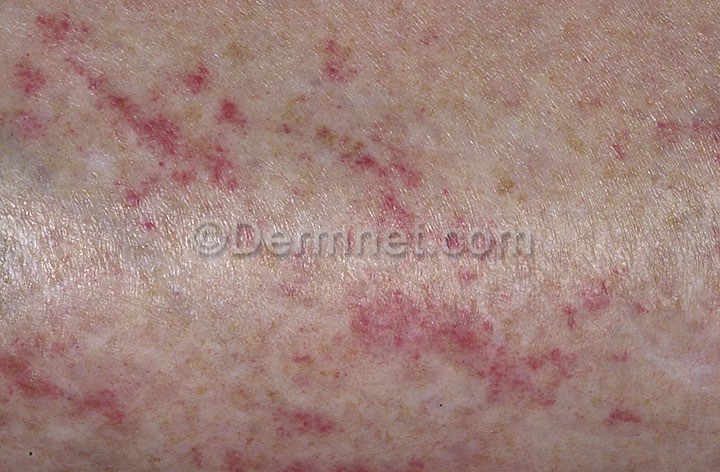
Disease: Vasculitis Photos